Field crop: maize
Growth stage: 2
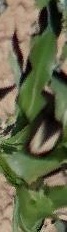
Species: maize